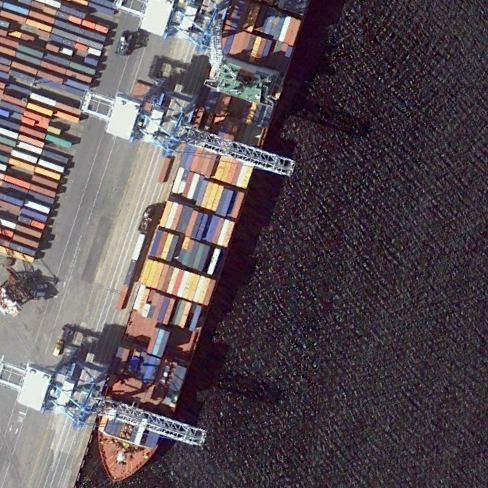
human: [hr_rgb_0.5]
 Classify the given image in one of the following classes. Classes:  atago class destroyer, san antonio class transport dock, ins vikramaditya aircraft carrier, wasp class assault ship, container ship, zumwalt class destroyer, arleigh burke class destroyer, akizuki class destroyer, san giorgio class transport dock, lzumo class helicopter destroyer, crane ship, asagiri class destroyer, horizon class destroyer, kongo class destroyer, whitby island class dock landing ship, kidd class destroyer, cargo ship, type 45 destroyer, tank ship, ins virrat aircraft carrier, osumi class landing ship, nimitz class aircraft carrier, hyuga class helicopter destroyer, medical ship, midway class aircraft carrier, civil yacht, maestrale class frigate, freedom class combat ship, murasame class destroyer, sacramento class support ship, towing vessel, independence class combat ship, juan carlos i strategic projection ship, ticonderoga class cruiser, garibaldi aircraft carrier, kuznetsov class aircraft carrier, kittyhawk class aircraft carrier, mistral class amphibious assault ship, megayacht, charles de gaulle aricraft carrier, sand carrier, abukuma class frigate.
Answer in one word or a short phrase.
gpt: Container ship